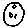
Label: moon